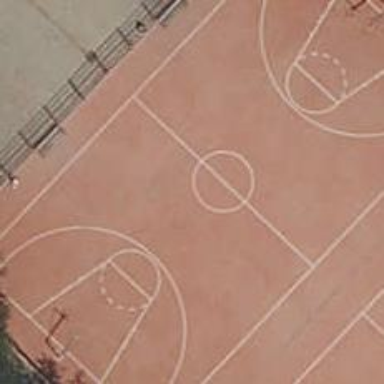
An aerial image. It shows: Basketball court on leisure land pitch.